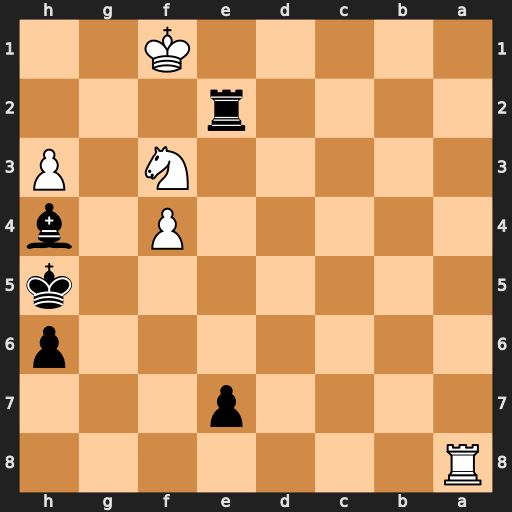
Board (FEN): R7/4p3/7p/7k/5P1b/5N1P/4r3/5K2
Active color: b
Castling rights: -
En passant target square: -
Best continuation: Rf2+ Kg1 Rxf3